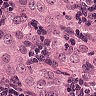
Metastatic tissue present: yes